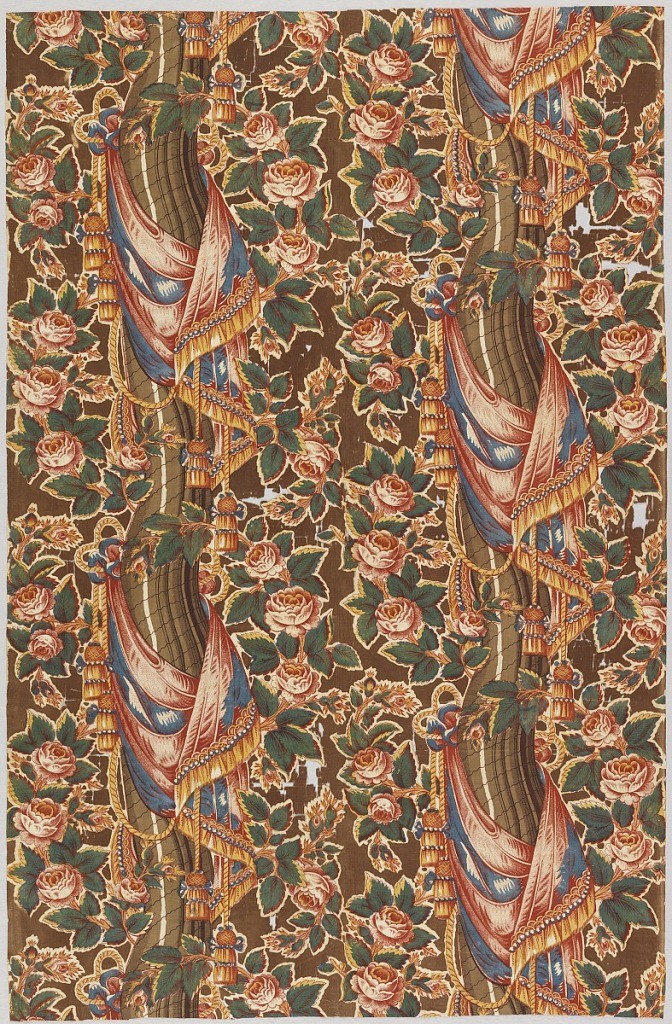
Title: Textile
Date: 1835–1840
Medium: cotton Technique: printed by engraved roller on plain weave
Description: Variation on a pillar print has two slightly curved, fluted columns wrapped in draperies that are finished with trim and fringe. Elaborate silk ropes and tassels secure draperies to the column. Spaces betweem columns are filled with rose vines. Slightly less than a half-drop repeat.